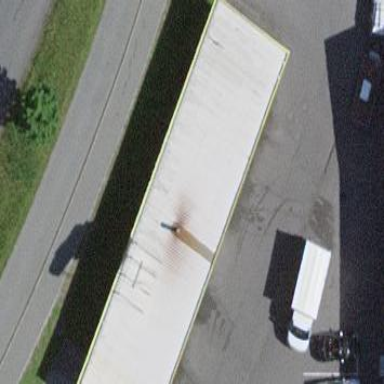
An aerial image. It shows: Car wash facility located inside building.